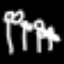
Label: angel